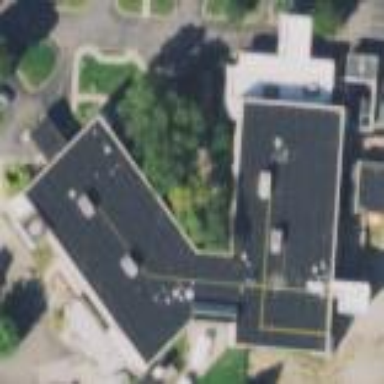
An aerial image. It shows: Building that houses veterinary clinic.